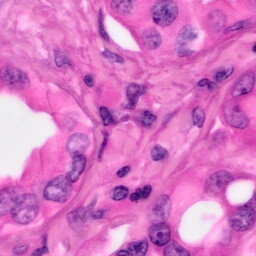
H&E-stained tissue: Pancreatic